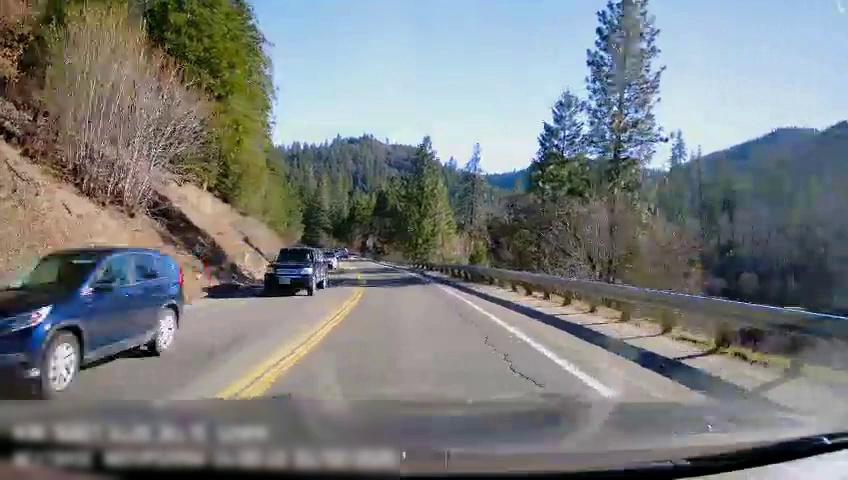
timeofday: Day
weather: Sunny
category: Drivable Space
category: Drivable Space
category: Vehicles | Truck
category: Vehicles | SUV
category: Vehicles | SUV
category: Vehicles | SUV
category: Lanes | Opposite Lane
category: Lanes | Current Lane
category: Lanes | Current Lane